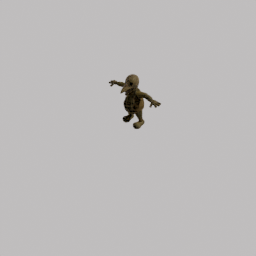
Label: animals